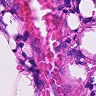
Metastatic tissue present: no